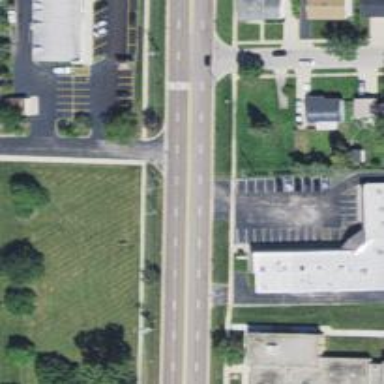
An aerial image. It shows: Unmarked road crossing.